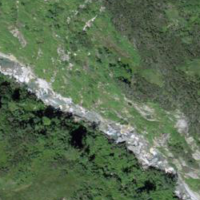
EUNIS habitat code: 31
Species observed at this site:
Linaria cannabina